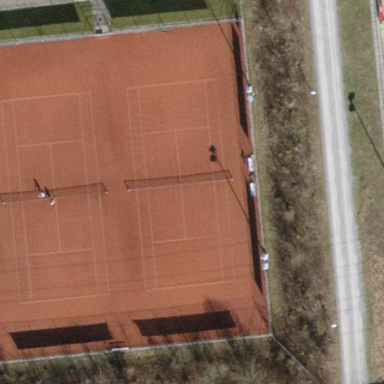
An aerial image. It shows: Tennis court on pitch.